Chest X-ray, AP view. Patient: 38 years old, sex M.
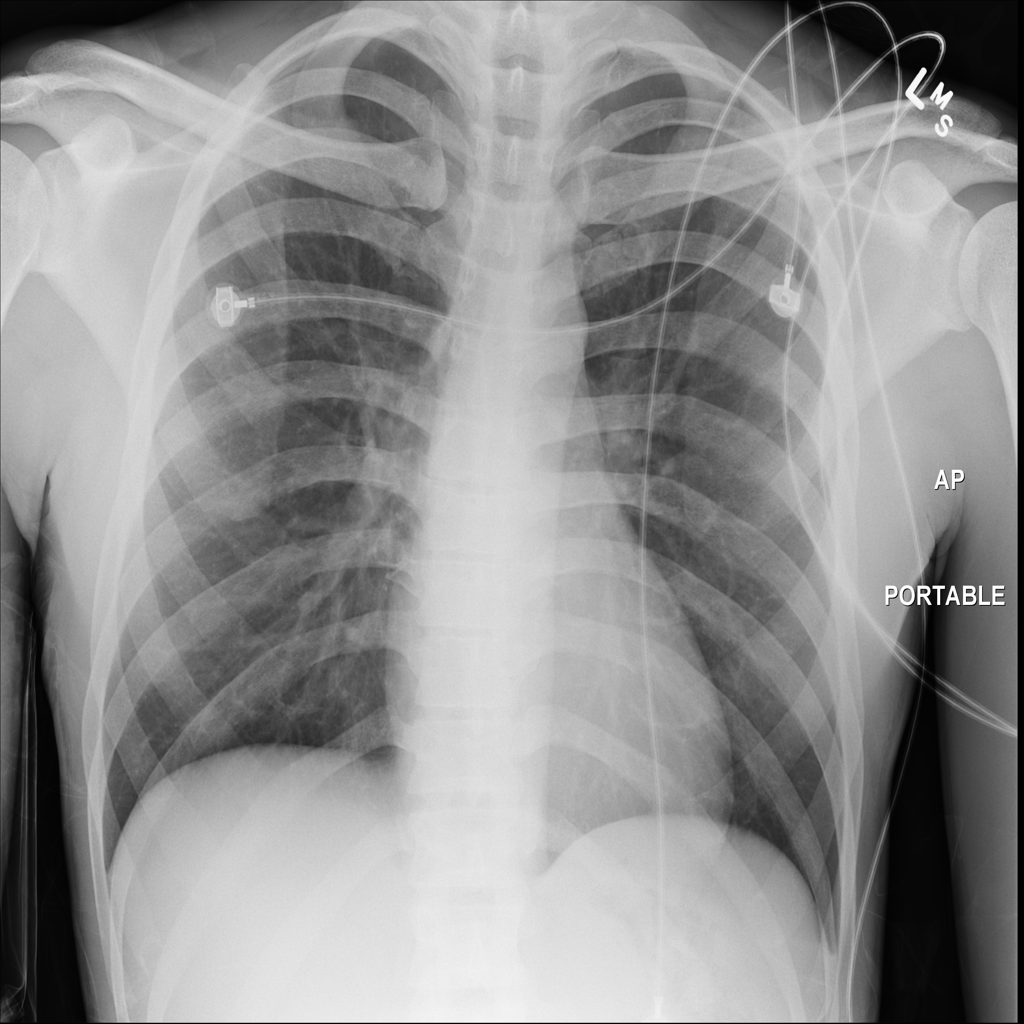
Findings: No Finding